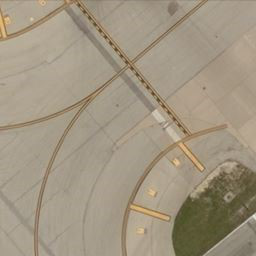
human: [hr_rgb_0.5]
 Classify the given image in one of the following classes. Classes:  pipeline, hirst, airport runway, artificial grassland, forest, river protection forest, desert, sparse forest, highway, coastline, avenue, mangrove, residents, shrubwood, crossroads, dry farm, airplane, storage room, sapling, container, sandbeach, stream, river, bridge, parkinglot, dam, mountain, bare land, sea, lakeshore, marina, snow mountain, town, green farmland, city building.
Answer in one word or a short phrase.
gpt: airport runway